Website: bh-photo
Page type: address-validator
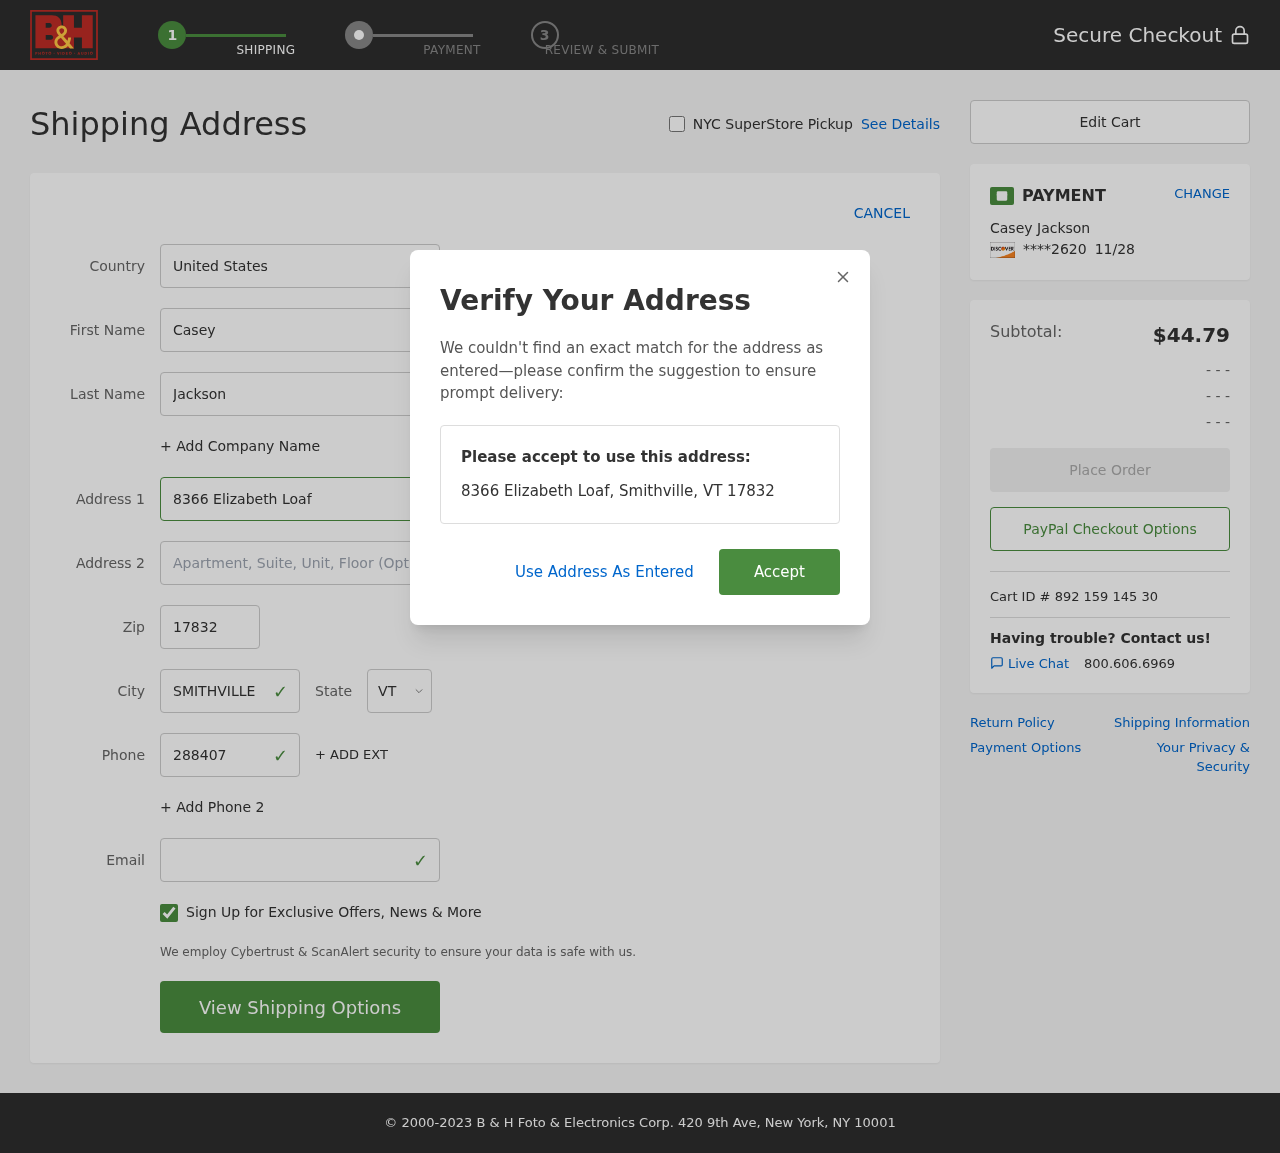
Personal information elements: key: PII_CARD_EXPIRY
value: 11/28
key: PII_CARD_LAST4
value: ****2620
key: PII_CITY
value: Smithville
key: PII_COUNTRY
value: United States
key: PII_EMAIL
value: casey_jackson@yahoo.com
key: PII_FIRSTNAME
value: Casey
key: PII_FULLNAME
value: Casey Jackson
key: PII_LASTNAME
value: Jackson
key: PII_PHONE
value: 2884079030
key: PII_POSTCODE
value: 17832
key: PII_STATE_ABBR
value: VT
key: PII_STREET
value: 8366 Elizabeth Loaf
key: PII_CITY_STATE_ZIP
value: Smithville, VT 17832
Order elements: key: ORDER_SUBTOTAL
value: $44.79
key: ORDER_ID
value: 892 159 145 30